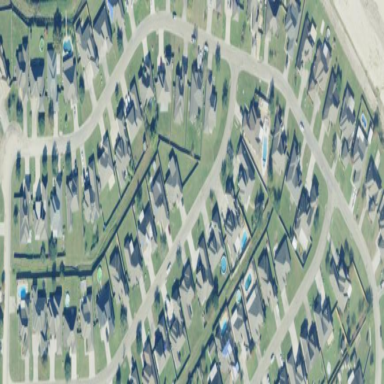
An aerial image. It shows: Residential road area.